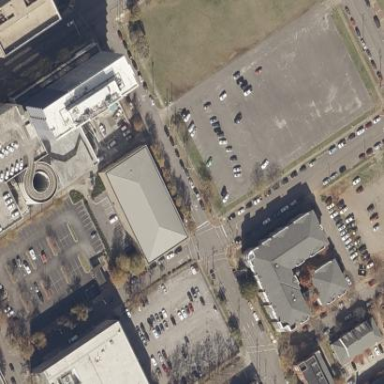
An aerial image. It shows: Parking available on the street side with parallel orientation.